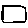
Label: square